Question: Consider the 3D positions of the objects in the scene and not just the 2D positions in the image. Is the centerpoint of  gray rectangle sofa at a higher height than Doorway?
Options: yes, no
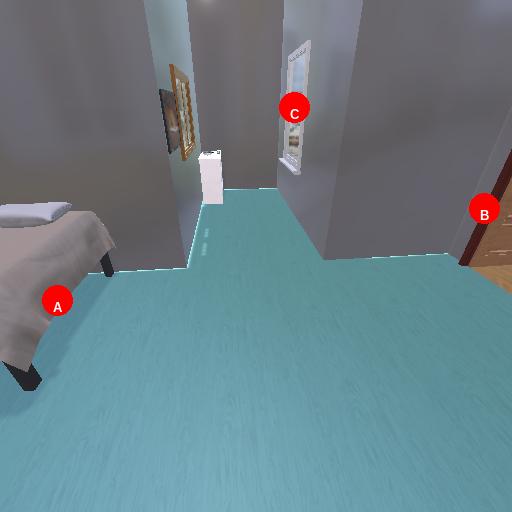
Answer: yes